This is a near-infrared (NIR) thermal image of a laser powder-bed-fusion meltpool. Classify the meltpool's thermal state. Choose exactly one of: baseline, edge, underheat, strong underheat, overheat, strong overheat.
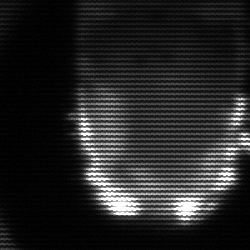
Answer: baseline